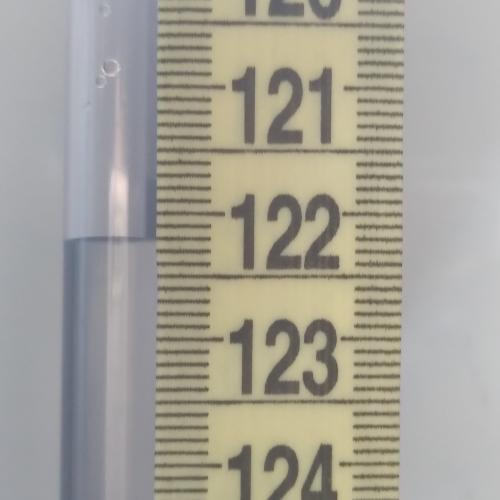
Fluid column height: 122.2 cm